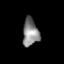
Tissue: prostate
Cell type: Fibroblasts
Senescence score: 0.7146
Nuclear area (px): 430
Mean DAPI intensity: 136.172